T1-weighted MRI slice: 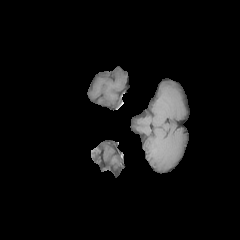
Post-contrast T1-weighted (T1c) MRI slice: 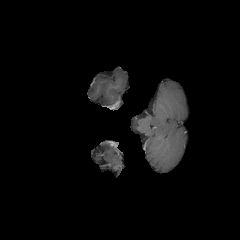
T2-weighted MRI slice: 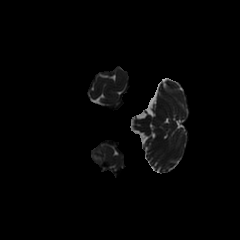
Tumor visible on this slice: no